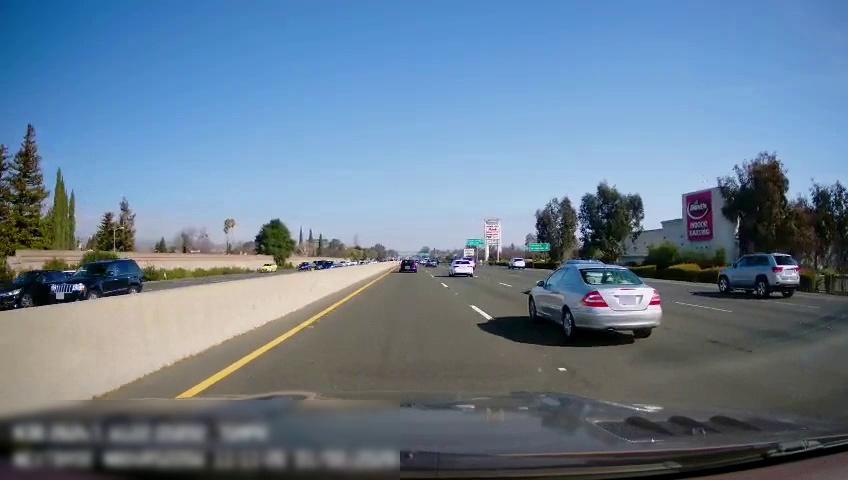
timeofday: Day
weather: Sunny
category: Drivable Space
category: Drivable Space
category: Vehicles | Car
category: Vehicles | Car
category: Vehicles | SUV
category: Vehicles | Car
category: Vehicles | Car
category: Vehicles | Car
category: Vehicles | SUV
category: Vehicles | Other LV
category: Vehicles | SUV
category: Vehicles | Car
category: Vehicles | Car
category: Vehicles | SUV
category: Vehicles | SUV
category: Vehicles | Car
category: Lanes | Alternate Lane
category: Lanes | Current Lane
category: Lanes | Current Lane
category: Lanes | Alternate Lane
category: Lanes | Alternate Lane
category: Lanes | Opposite Lane
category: Traffic | Signs
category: Traffic | Signs